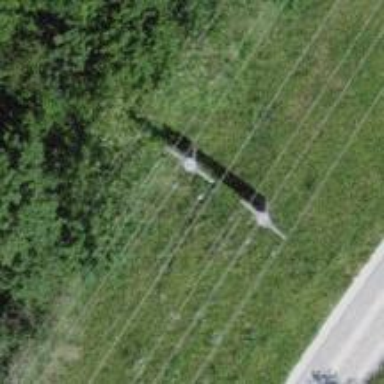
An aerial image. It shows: Concrete power pole.